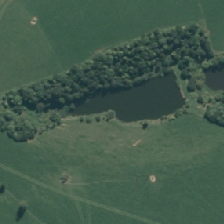
Land cover: lake_pond